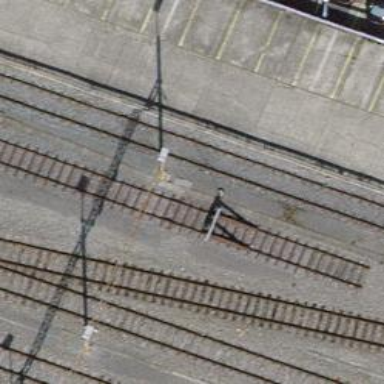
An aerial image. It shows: Railway buffer stop.